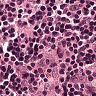
Metastatic tissue present: no